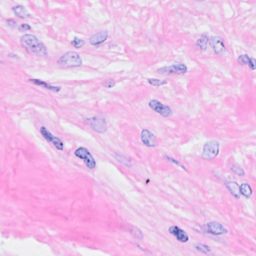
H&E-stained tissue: Breast